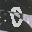
Label: 0